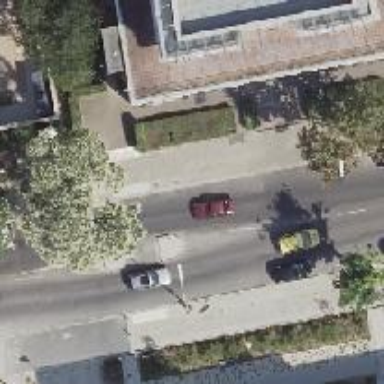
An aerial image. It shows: Tertiary road with asphalt surface. The road has separate sidewalks on both sides.